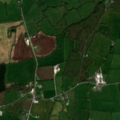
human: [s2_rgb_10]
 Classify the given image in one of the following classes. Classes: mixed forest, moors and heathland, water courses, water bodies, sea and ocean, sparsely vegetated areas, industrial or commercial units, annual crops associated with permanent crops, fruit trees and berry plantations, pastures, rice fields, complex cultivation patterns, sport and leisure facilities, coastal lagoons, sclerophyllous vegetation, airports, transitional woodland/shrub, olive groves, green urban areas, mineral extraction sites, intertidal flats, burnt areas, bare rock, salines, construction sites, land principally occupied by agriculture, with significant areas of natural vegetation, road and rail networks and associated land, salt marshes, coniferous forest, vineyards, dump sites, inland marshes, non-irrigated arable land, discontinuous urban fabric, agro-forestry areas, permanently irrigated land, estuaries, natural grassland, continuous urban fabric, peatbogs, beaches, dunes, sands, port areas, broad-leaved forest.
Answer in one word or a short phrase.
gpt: pastures, broad-leaved forest, mixed forest